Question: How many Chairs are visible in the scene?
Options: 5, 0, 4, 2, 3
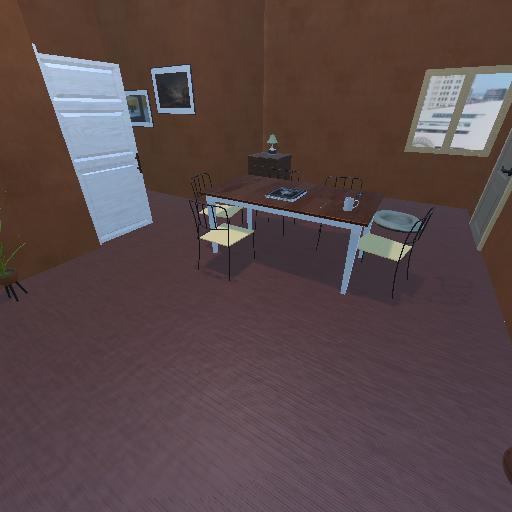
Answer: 5